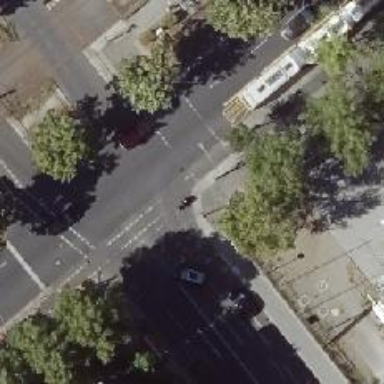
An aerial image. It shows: Asphalt service road.